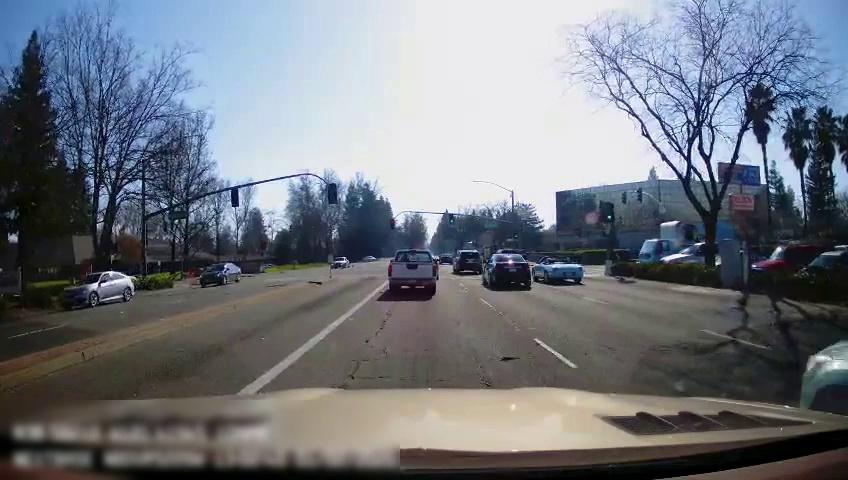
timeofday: Day
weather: Sunny
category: Drivable Space
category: Vehicles | Car
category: Vehicles | SUV
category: Vehicles | SUV
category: Vehicles | Car
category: Vehicles | Truck
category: Vehicles | SUV
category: Vehicles | SUV
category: Vehicles | Car
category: Vehicles | Car
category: Vehicles | Car
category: Vehicles | Truck
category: Vehicles | Car
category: Vehicles | Car
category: Vehicles | Car
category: Vehicles | Car
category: Lanes | Current Lane
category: Lanes | Alternate Lane
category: Lanes | Current Lane
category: Traffic | Lights
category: Traffic | Lights
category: Traffic | Lights
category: Traffic | Lights